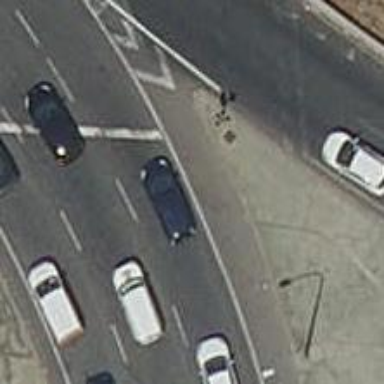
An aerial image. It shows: Road with traffic signals.